Here is the envelope spectrum of one vibration snapshot from a rolling-element bearing, with each characteristic fault-frequency family marked on the frequency axis. Based on the visible evidence, which condition applies: normal, inner_race, outer_race, ball?
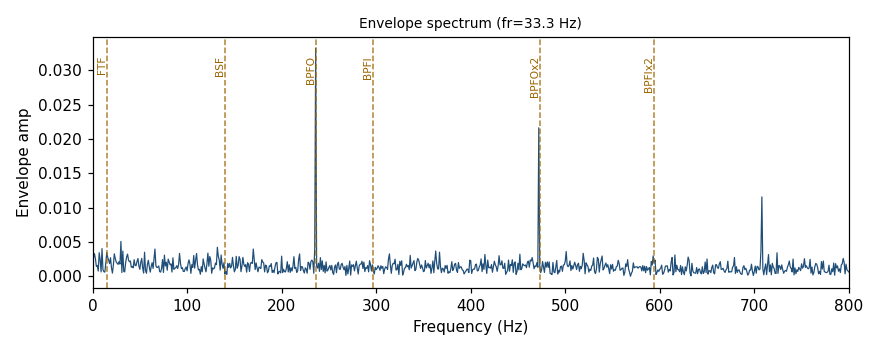
Answer: outer_race